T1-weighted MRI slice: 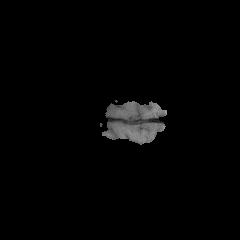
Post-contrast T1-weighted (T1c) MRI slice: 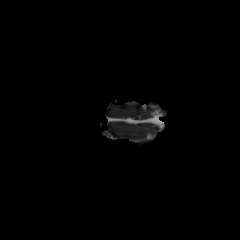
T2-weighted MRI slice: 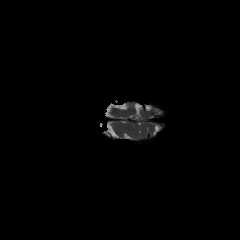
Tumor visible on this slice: no